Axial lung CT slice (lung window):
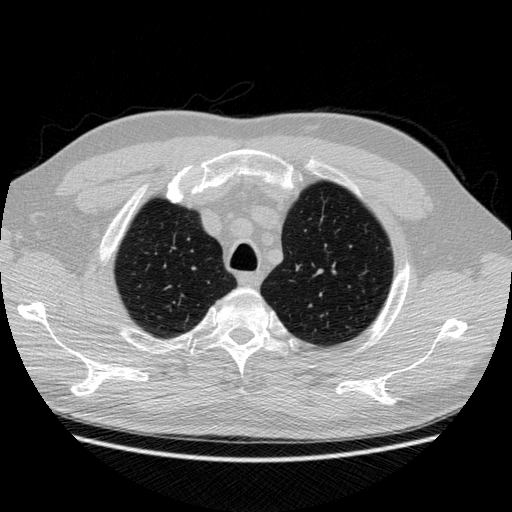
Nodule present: no